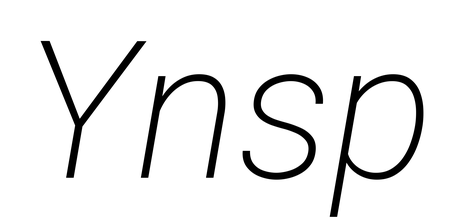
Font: Roboto-Italic_ExtraLight_Italic